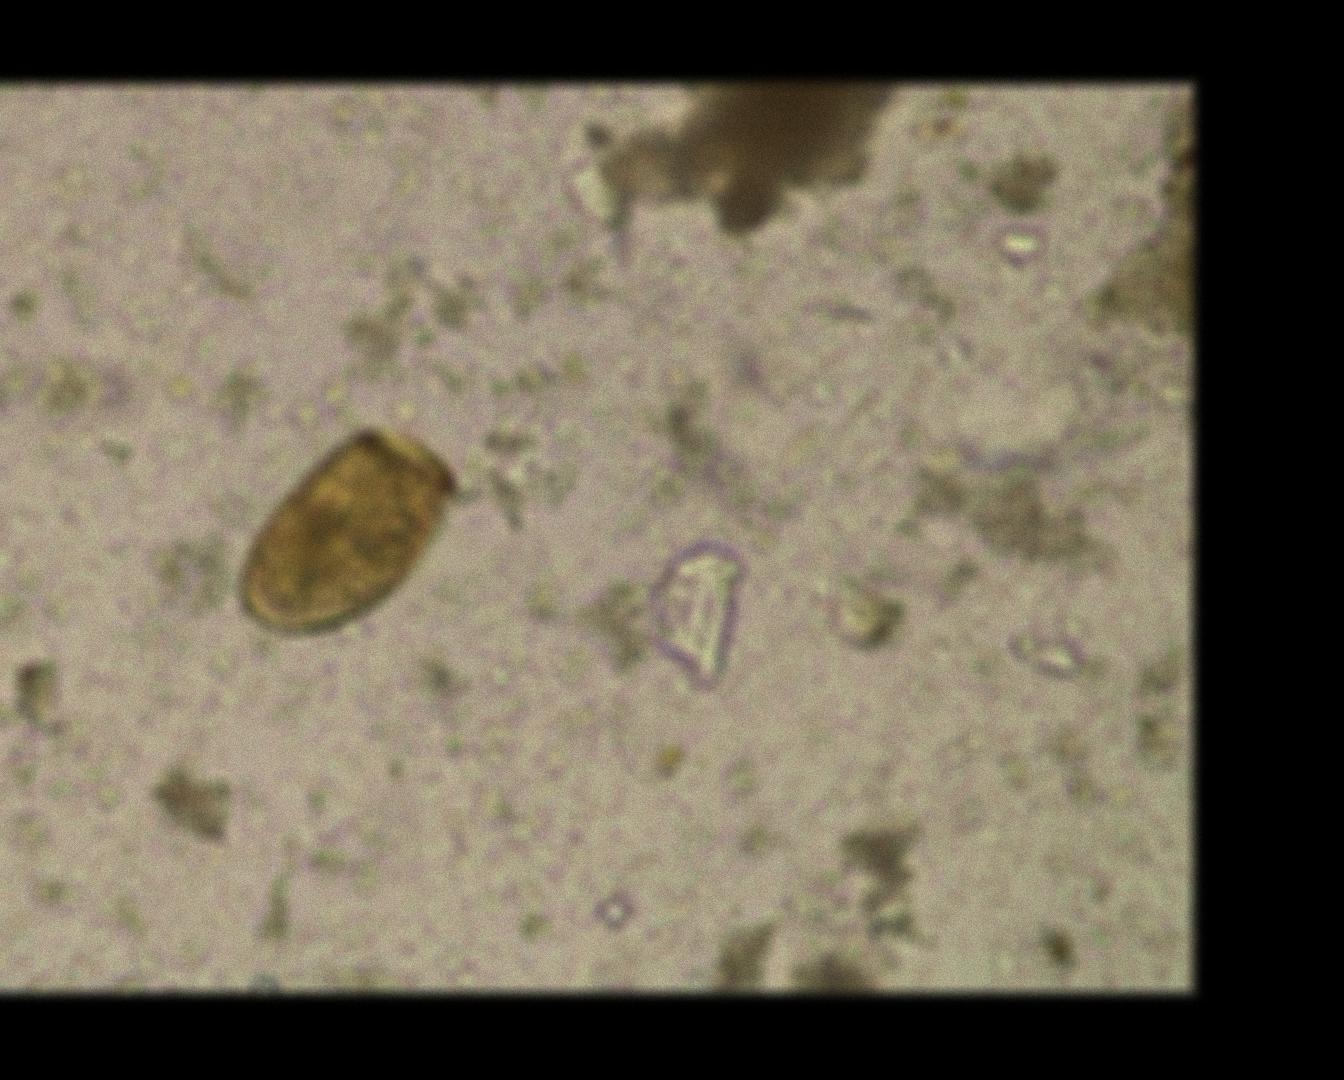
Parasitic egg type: Paragonimus spp